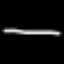
Label: line